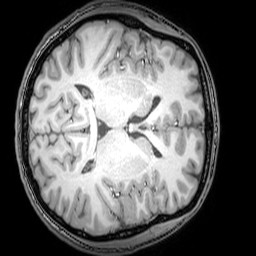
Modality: T1w
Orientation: axial
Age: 20
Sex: male
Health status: healthy
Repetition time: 0.081 s
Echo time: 0.037 s